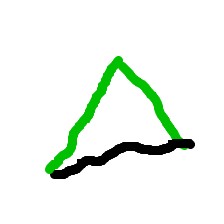
Shape: triangle